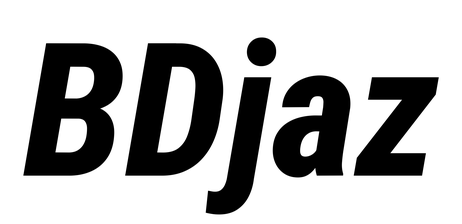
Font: Roboto-Italic_Condensed_ExtraBold_Italic